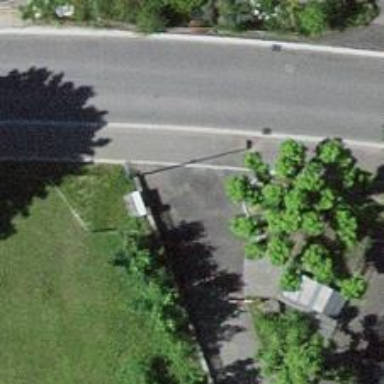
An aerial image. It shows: Cycle barrier.